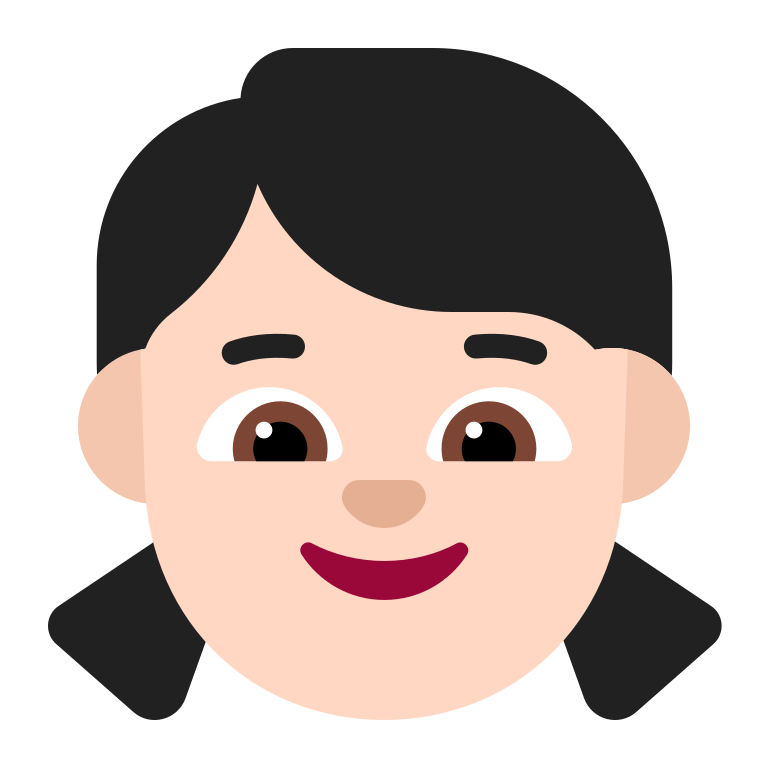
girl flat light